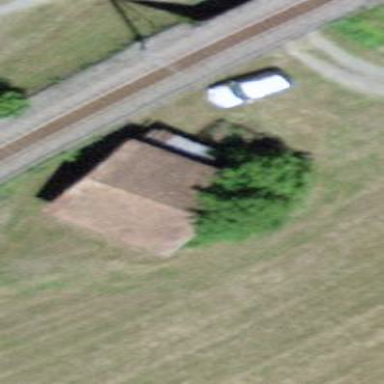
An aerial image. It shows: Barn.